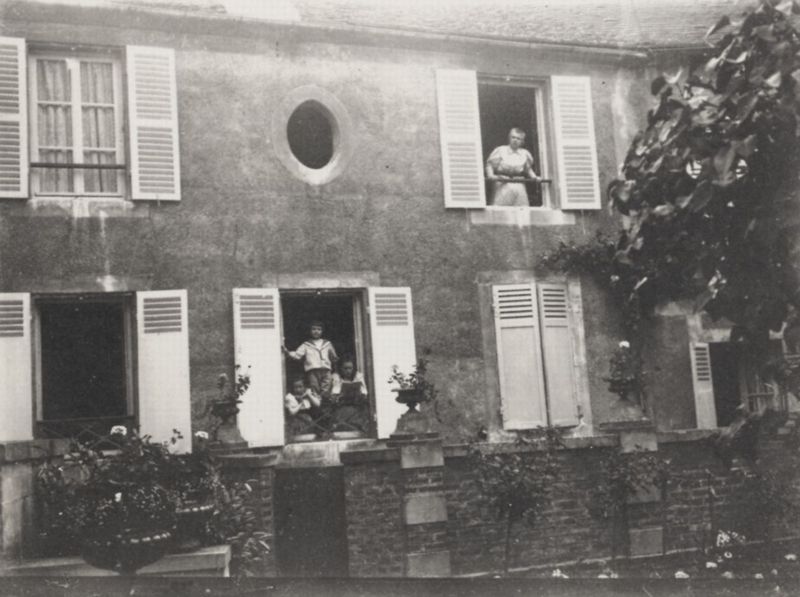
Titel: Das Haus in Verneuil
Künstler: Francois Emile Zola
Schlagwörter: baum, blätter, dunkel, laub, mann, schatten, weiß, bäume, landschaft, menschen, mädchen, zola, blume, blumen, fenster, frau, grau, hell, kleid, licht, schwarz, tür, blick, dach, dame, gebäude, haus, rosen, wand, architektur, schale, sehen, steine, schauen, vorhang, ast, strauch, busch, sonne, drei, familie, kind, mutter, fensterläden, kinder, oval, rund, garten, vase, blumentopf, fassade, beobachten, mauer, ziegel, hof, laden, läden, bank, balcony, people, white, window, women, black, dress, gardine, gardinen, gray, old, vorhänge, wall, windows, woman, flowers, looking, geländer, plant, pot, junge, tor, unscharf, foto, fotografie, photographie, blumentöpfe, eingang, fensterladen, offen, buch, fensterkreuz, münchen, rundfenster, schwarzweiss, loch, uniform, matrose, anschauen, betrachten, matrosenanzug, photo, gemäuer, ziegelsteine, gesims, wood, life, stone, tree, fensterbank, building, girl, house, roof, trees, blumenbeet, rabatte, siedlung, boy, child, bushes, garden, plants, shutters, pokal, ansehen, neugier, black and white, shadow, mother, neugierig, dachrinne, children, door, fence, reading, sunlight, urn, victorian, leaves, family, ziegelstein, fensterfront, walls, lüften, brick, bricks, gate, flower pot, ochsenauge, circle, home, blumenschale, interessiert, kids, round, kid, open, standing, emile, photograph, photography, lamellen, boys, verneuil, ziegelsten, brick wall, matrosenhemd, stucco, shutter, gutter, rose window, windw, bliumen, net, poschinger strasse, apartment, 1900, hole, student, sister, apartments, 1900s, students, roound, brothers, orphan, urns, wimdow, scharz weis, windows child "round window" "looking out" wall, borthers, roumd